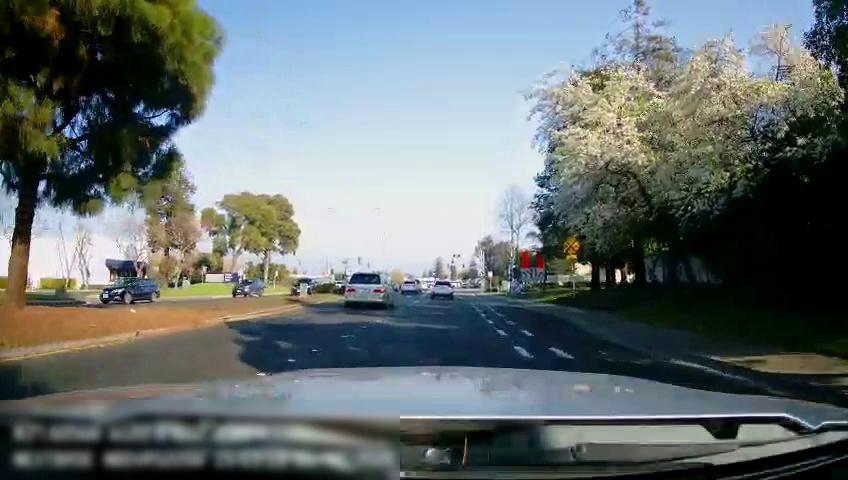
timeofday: Day
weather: Sunny
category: Drivable Space
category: Drivable Space
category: Vehicles | Car
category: Vehicles | SUV
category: Vehicles | Van
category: Vehicles | SUV
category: Vehicles | SUV
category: Vehicles | Van
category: Vehicles | SUV
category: Lanes | Alternate Lane
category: Lanes | Current Lane
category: Lanes | Current Lane
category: Traffic | Signs
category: Traffic | Signs
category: Traffic | Signs